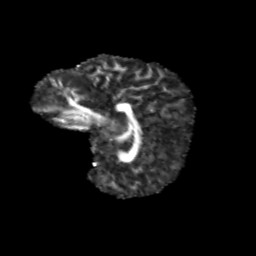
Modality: FA
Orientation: sagittal
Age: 10
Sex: female
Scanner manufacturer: siemens
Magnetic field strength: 3 T
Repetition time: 3.8 s
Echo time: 0.07 s